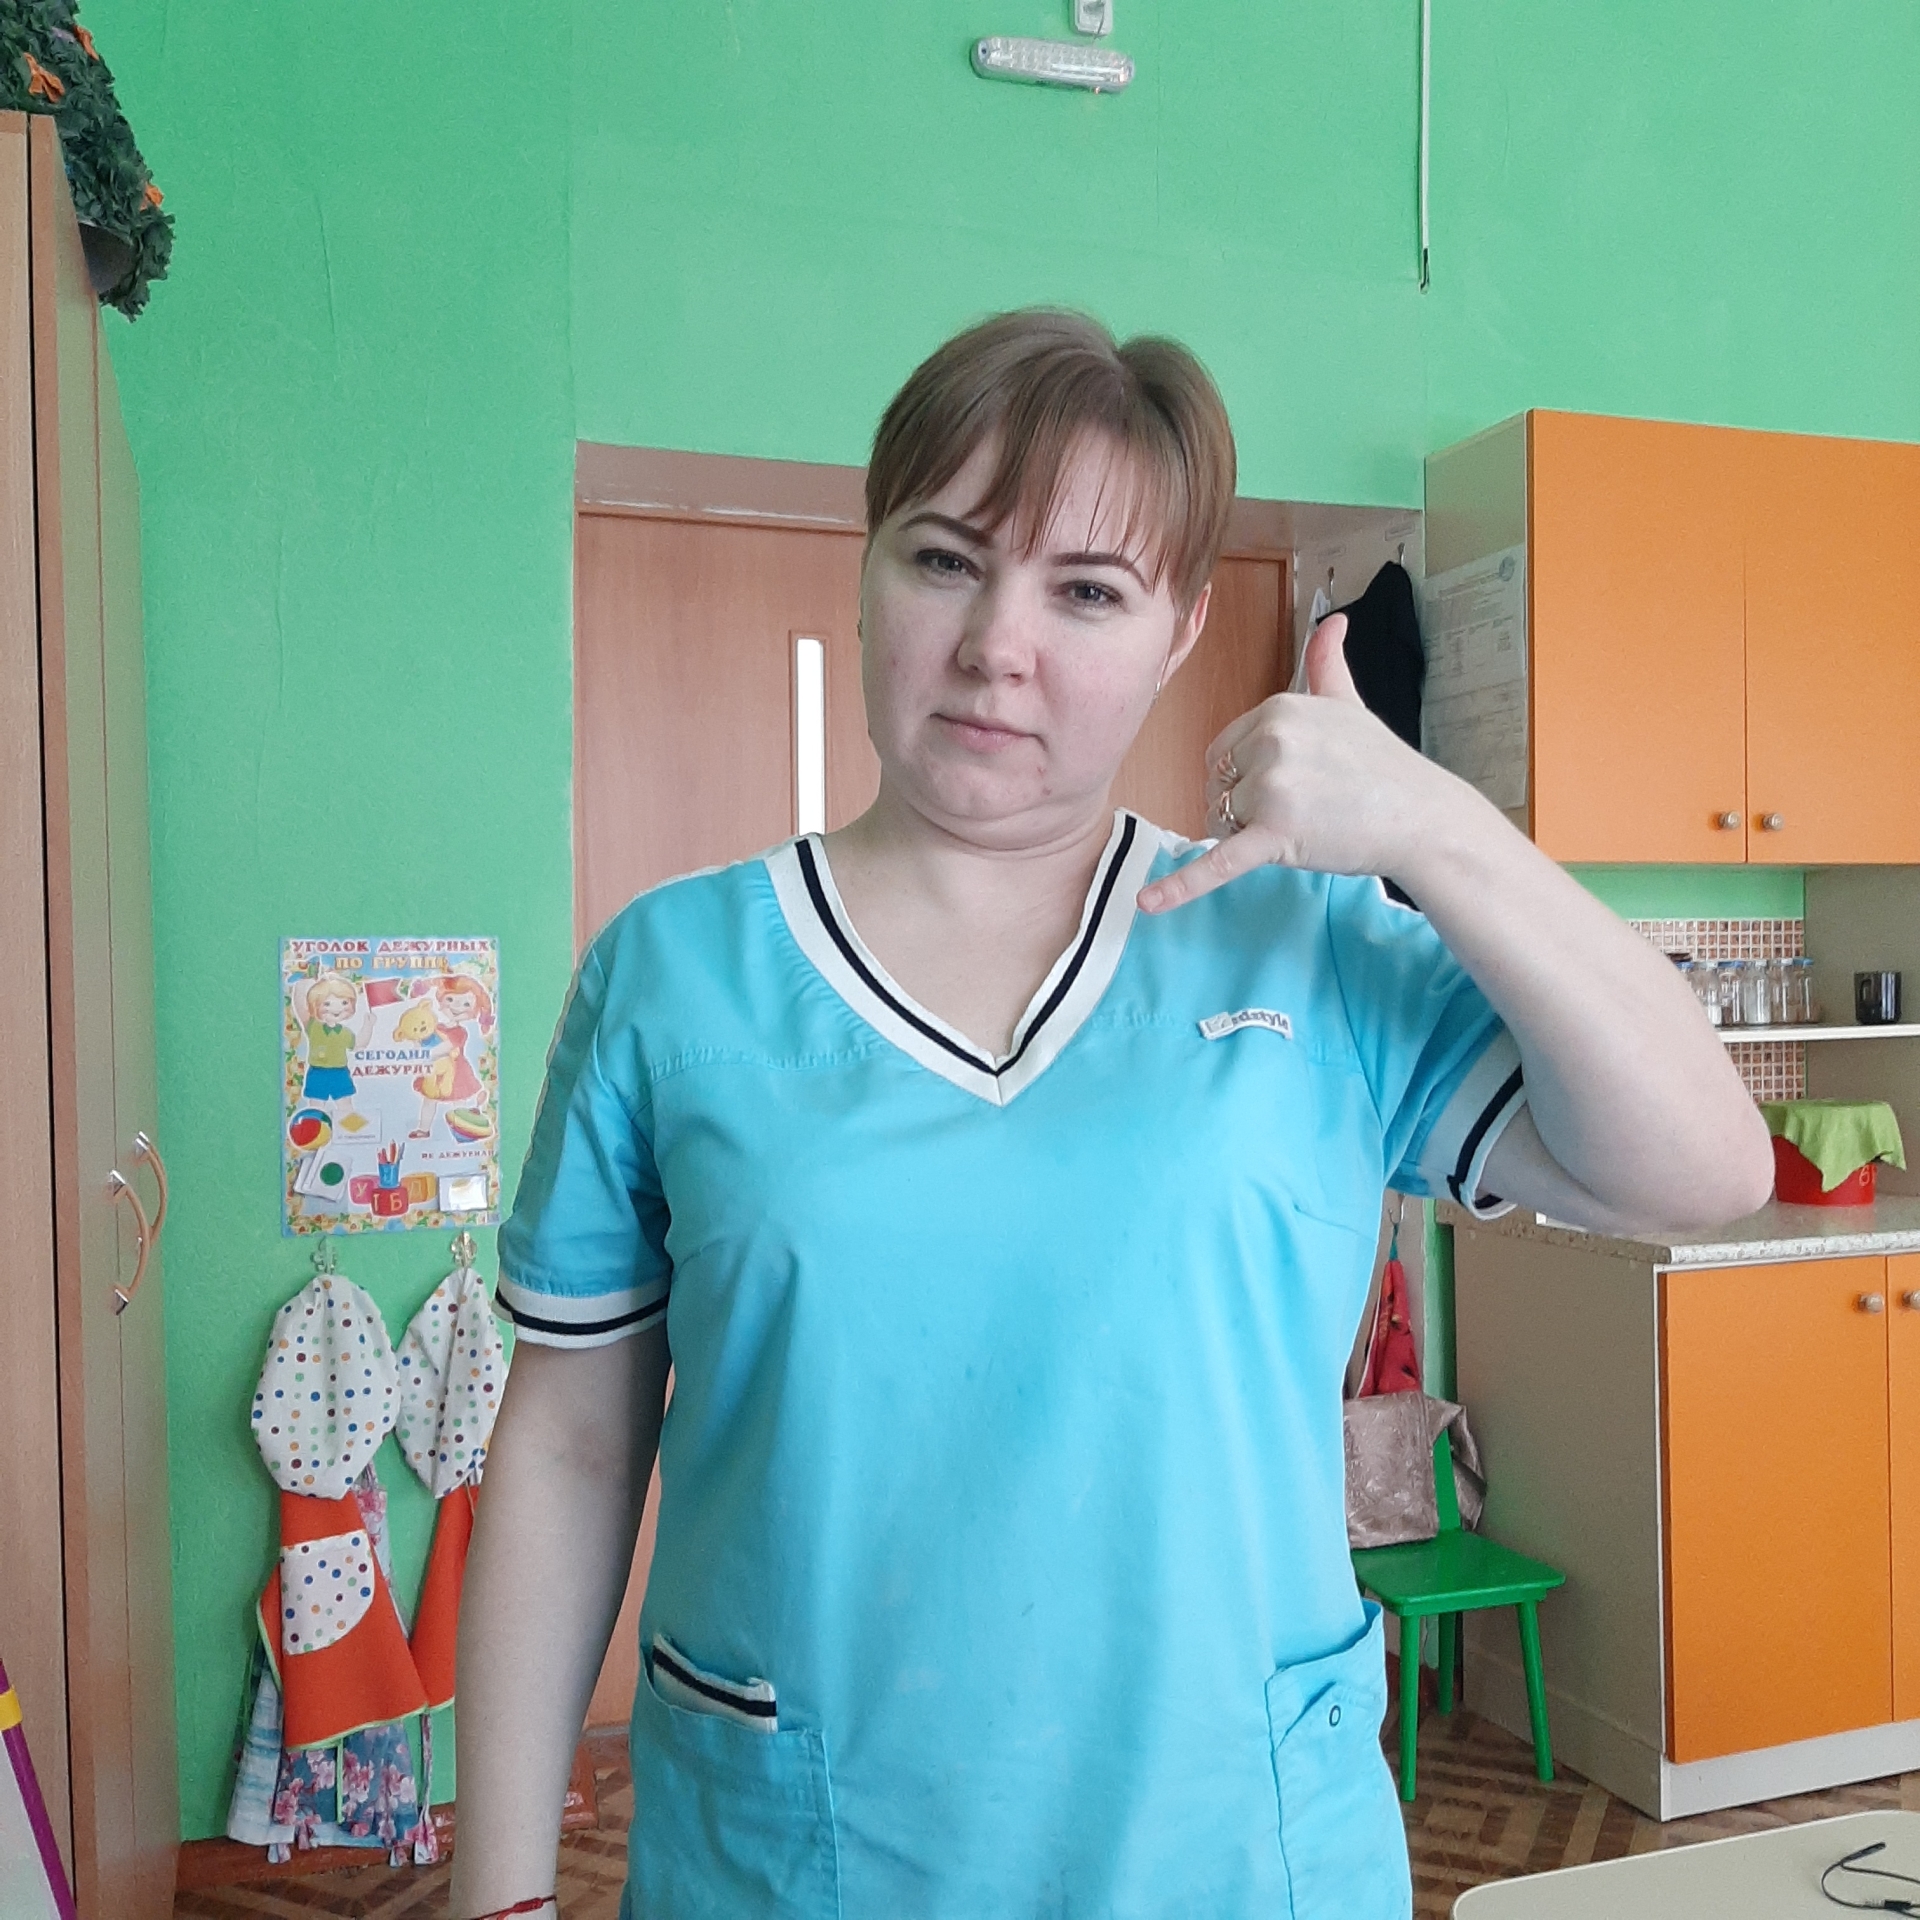
Label: clear